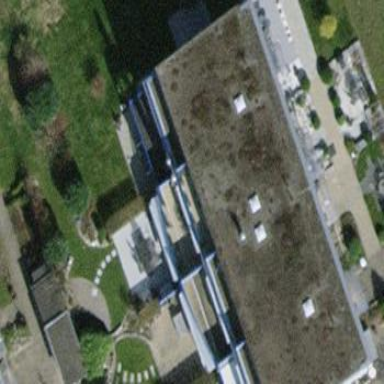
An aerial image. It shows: Terrace building.